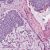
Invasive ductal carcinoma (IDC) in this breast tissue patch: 1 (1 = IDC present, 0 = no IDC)